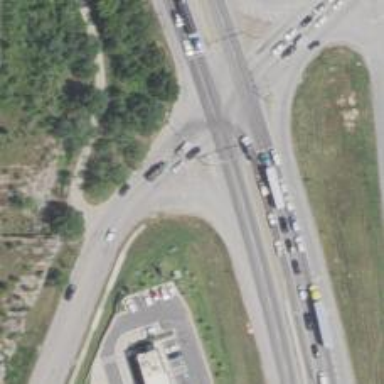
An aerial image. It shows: Primary link highway with asphalt surface.